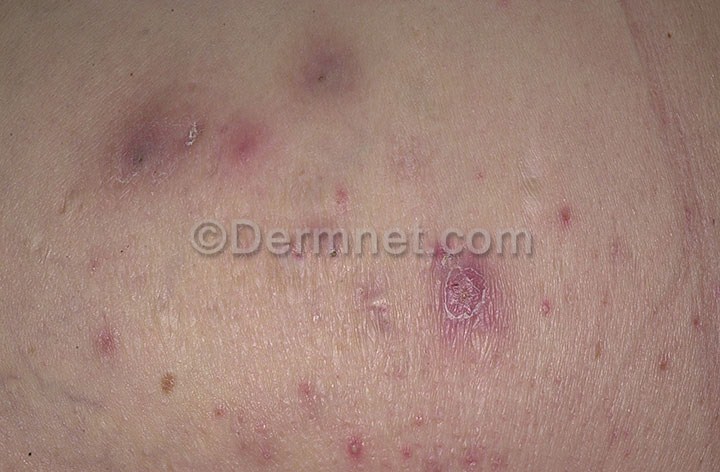
Disease: Acne and Rosacea Photos